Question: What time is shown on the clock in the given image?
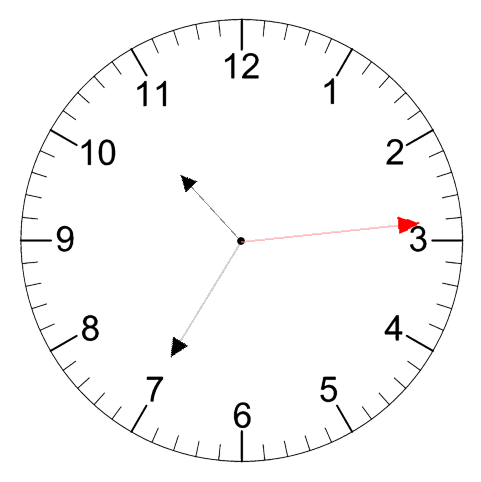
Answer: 10:35:14